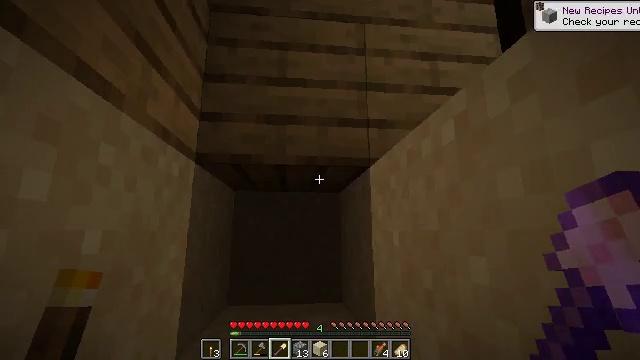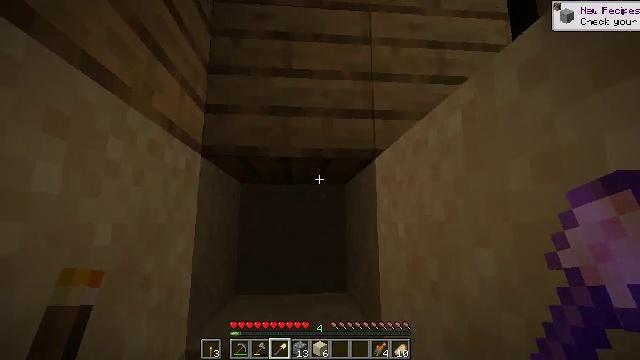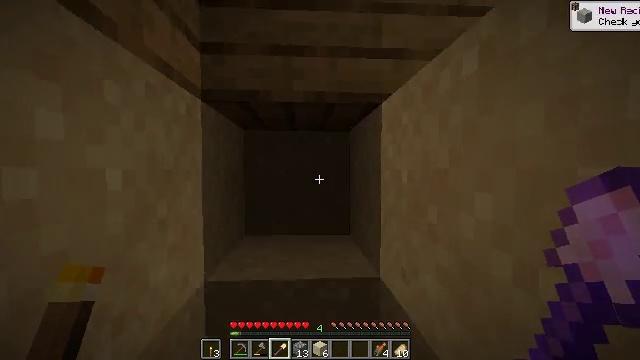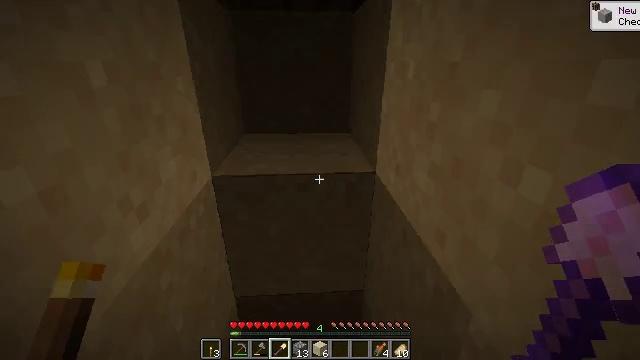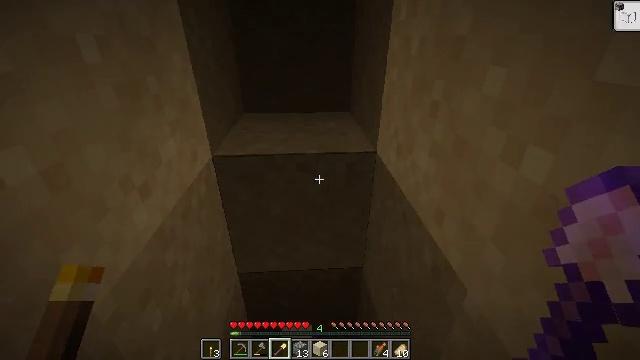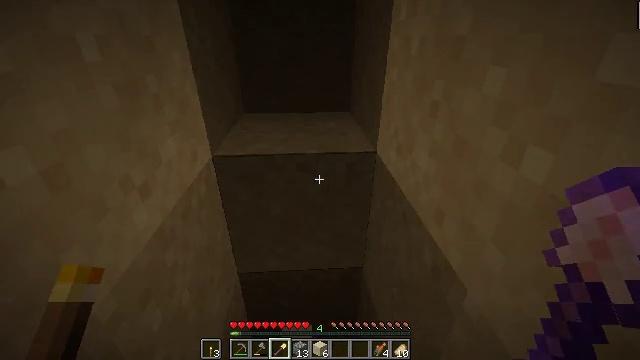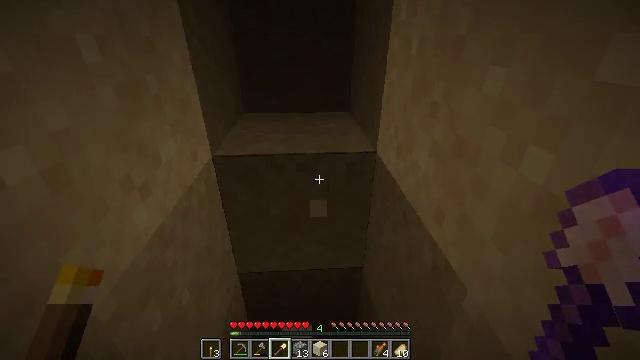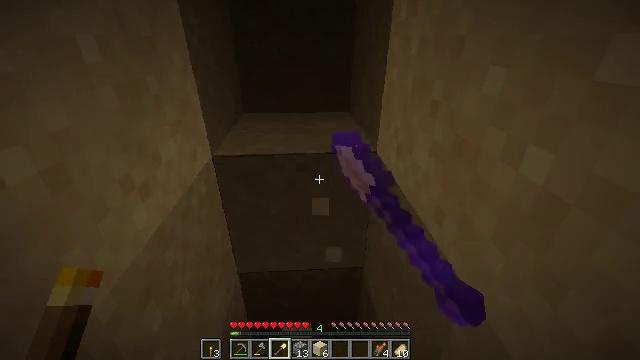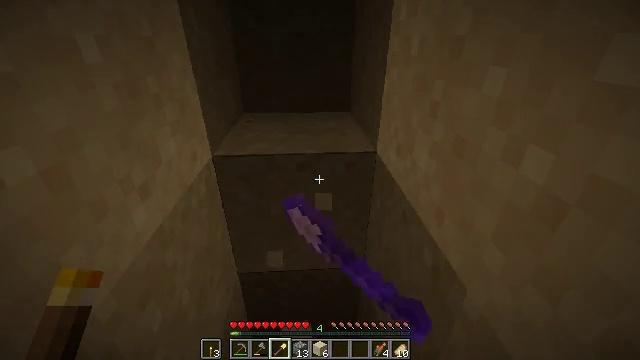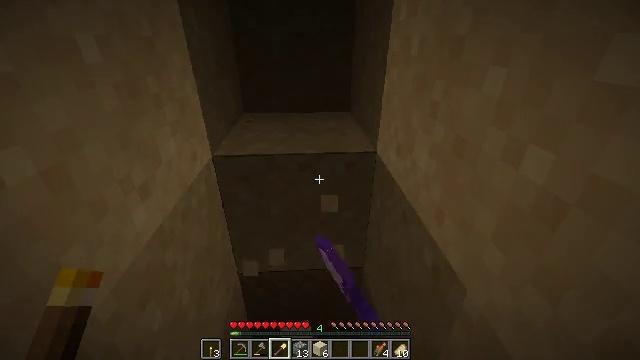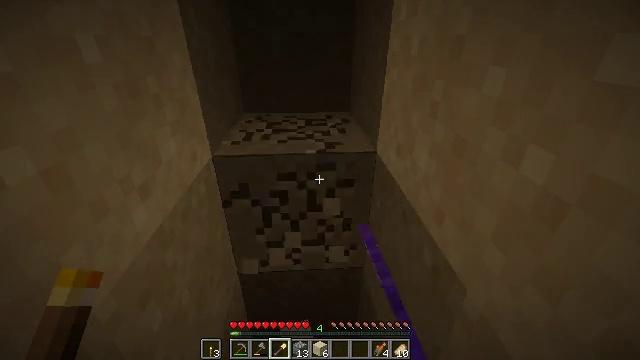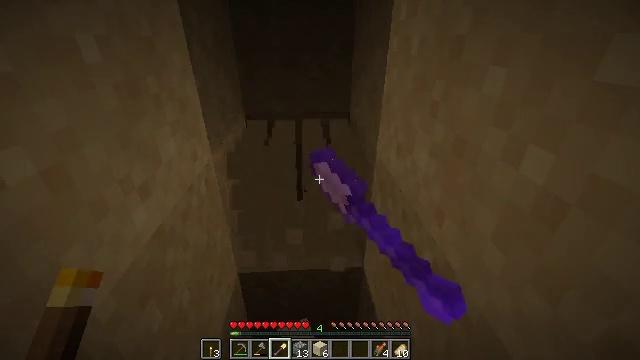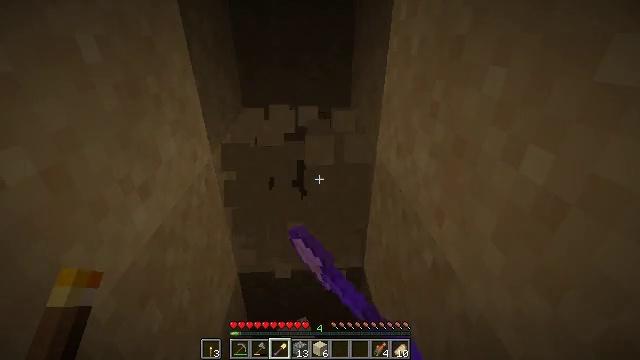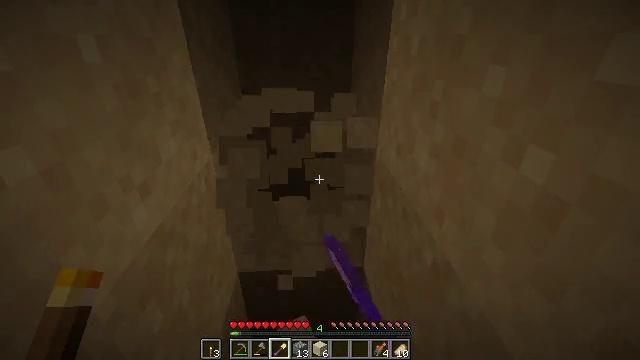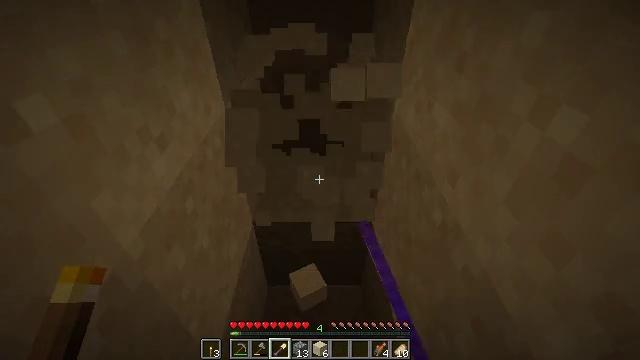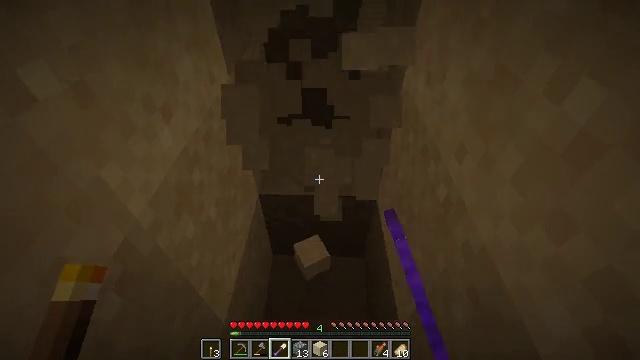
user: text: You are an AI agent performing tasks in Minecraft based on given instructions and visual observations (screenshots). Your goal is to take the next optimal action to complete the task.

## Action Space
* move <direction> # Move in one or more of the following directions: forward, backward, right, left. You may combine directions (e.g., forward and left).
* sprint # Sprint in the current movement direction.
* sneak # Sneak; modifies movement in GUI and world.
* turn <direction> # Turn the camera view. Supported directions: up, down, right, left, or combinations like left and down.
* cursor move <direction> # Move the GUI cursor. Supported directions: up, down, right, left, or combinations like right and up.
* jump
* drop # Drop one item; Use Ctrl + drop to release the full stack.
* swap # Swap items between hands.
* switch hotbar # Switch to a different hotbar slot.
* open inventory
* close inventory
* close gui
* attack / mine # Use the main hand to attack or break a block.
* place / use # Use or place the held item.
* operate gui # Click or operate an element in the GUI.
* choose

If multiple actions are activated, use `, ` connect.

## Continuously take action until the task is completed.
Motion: motion action
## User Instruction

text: Break the sand block.
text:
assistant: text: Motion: turn left and down
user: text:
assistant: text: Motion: turn down
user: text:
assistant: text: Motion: turn down
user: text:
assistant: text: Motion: turn down
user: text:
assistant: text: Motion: no_op
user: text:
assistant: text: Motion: attack / mine
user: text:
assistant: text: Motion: attack / mine
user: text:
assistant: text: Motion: attack / mine
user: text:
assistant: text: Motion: attack / mine
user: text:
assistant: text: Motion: attack / mine
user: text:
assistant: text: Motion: attack / mine
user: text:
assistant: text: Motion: attack / mine
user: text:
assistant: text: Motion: no_op
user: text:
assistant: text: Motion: turn left and down
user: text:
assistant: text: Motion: turn left and down
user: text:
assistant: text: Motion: turn down
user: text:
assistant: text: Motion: attack / mine
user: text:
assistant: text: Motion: attack / mine
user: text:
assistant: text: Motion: attack / mine
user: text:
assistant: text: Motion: attack / mine
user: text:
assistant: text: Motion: attack / mine
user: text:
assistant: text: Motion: attack / mine
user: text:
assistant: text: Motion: attack / mine
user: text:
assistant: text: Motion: attack / mine
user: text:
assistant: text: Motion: attack / mine
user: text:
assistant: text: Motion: attack / mine
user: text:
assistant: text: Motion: attack / mine
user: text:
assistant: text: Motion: turn down
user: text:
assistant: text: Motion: turn right and down
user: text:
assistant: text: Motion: move forward, turn right and down